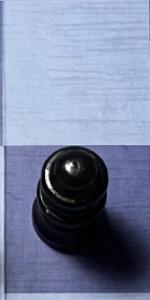
Label: Queen_Black